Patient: sex M, age 51
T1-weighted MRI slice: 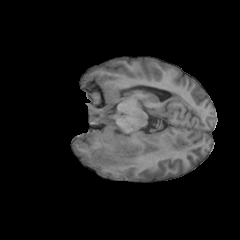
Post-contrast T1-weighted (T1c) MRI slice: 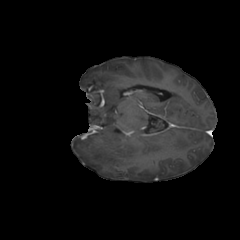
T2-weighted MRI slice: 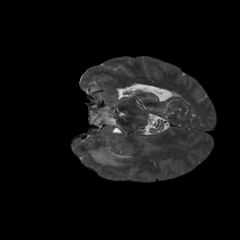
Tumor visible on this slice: yes
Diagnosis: Glioblastoma, IDH-wildtype
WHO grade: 4